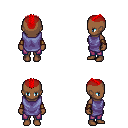
a pixel art fantasy rpg character, female body template, human, dark skin, chain tabard jacket, magenta pants, red short mohawk hairstyle, leather bracers, four views (front, back, left, right), 2x2 character sprite sheet, small pixel art, hard edges, no anti-aliasing